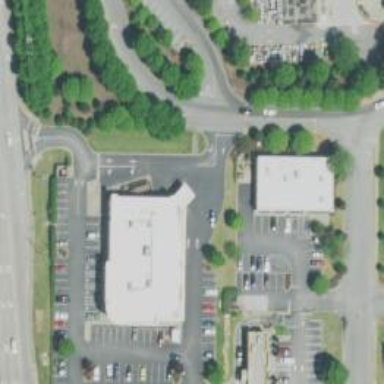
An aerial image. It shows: Pharmacy providing healthcare services.